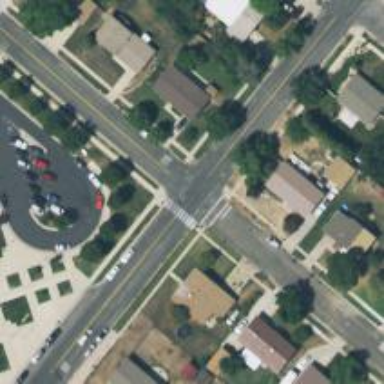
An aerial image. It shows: Road with stop sign.